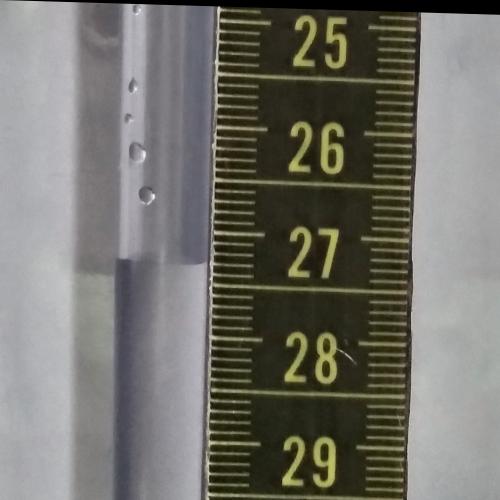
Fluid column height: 27.3 cm